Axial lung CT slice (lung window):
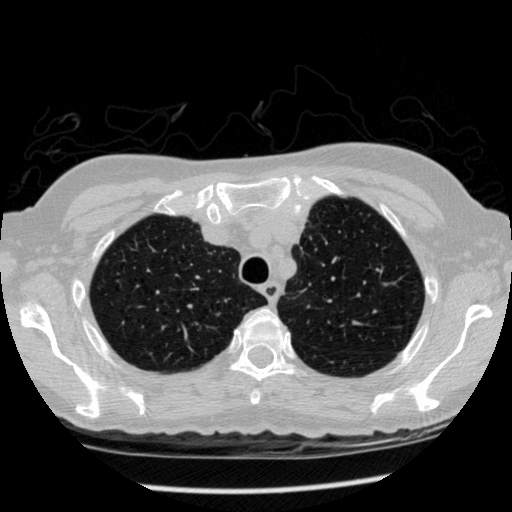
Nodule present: no